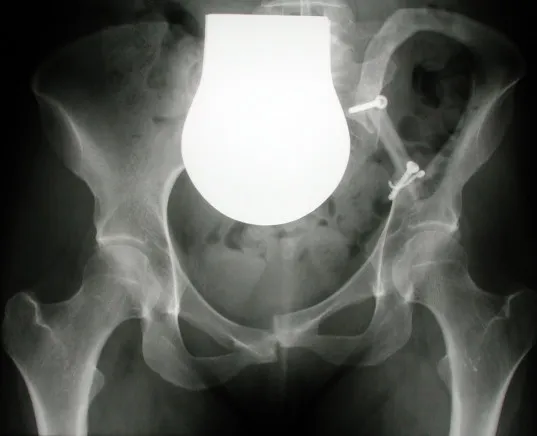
Radiographic check 18 months after surgery, showing identical position of the fibular transplant.
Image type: radiology (x_ray)